Question: given a div that is 500px wide, is there a way to fill the background with 2 different colors using css? I know it can be done with a background image, but just wondering if it can be done with bg color.
eg :

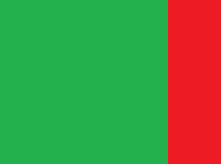
Answer: You can't set multiple background colors, but you could set something like:
'''
div.twocolorish {
background-color: green;
border-left: 20px solid red;
}
'''
As long as you don't need text to go over the part in red then this would take care of you in one div.